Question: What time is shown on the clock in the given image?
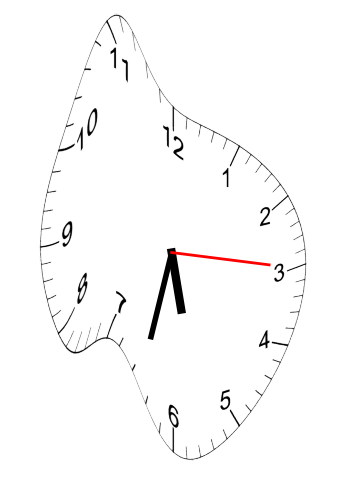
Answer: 05:32:15